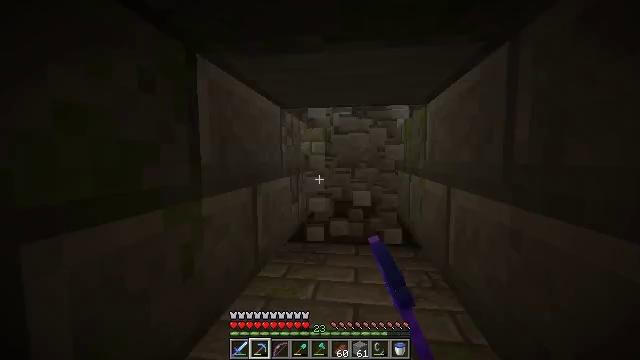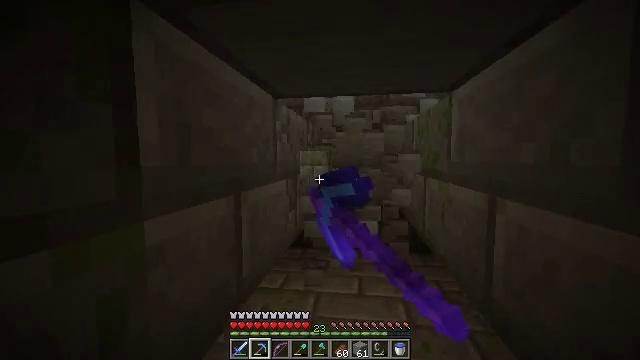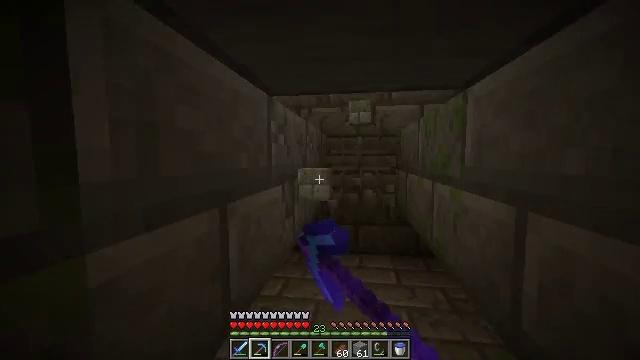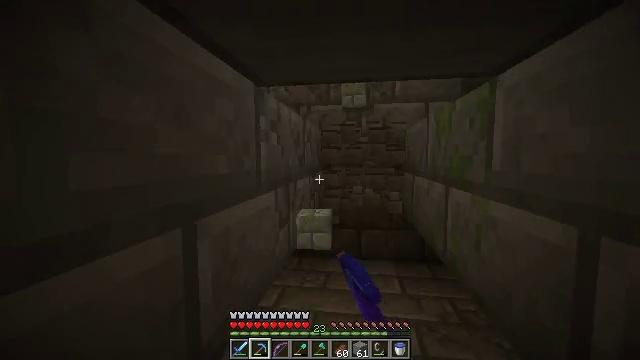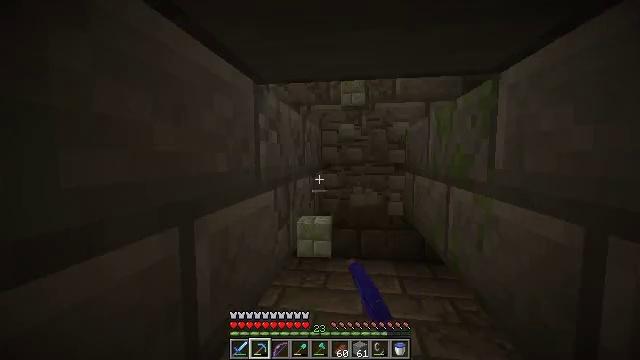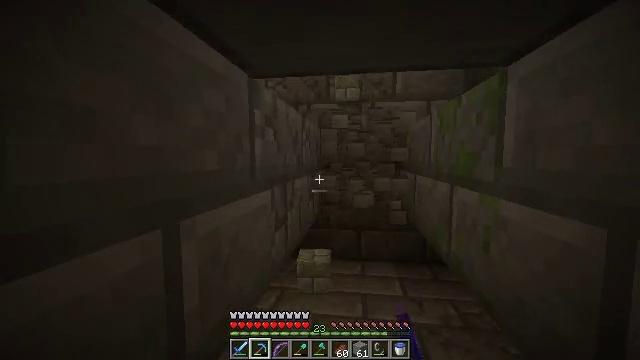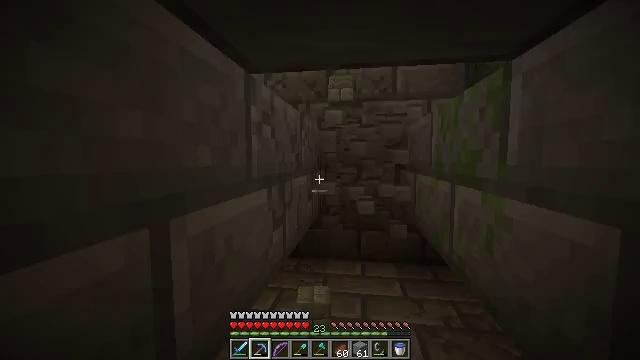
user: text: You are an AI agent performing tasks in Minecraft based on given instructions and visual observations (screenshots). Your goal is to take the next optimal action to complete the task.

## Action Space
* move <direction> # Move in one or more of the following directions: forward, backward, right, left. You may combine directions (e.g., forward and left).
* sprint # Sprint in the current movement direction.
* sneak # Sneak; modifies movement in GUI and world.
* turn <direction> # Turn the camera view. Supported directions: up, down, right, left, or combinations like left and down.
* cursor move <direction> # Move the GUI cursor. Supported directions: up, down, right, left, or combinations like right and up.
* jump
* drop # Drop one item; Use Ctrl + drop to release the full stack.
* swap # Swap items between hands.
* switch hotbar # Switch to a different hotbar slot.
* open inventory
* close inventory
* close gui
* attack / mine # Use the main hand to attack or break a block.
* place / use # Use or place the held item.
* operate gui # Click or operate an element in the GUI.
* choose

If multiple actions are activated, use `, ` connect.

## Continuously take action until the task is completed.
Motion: motion action
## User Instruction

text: Attack the infested stone bricks to gather it.
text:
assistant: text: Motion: move forward, attack / mine
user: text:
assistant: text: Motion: move forward, attack / mine
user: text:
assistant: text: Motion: attack / mine
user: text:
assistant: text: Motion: no_op
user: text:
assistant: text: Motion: no_op
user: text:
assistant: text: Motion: no_op
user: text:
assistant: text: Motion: no_op